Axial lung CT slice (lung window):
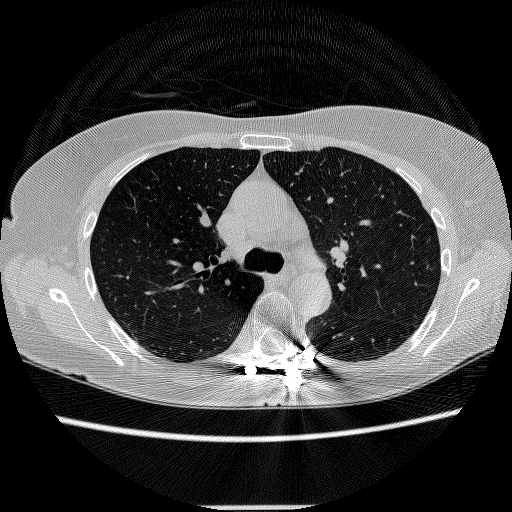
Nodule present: no